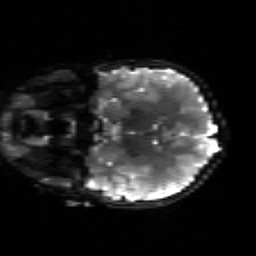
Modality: sbref
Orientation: coronal
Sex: male
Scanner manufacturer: siemens
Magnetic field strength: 3 T
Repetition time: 5 s
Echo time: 0.071 s